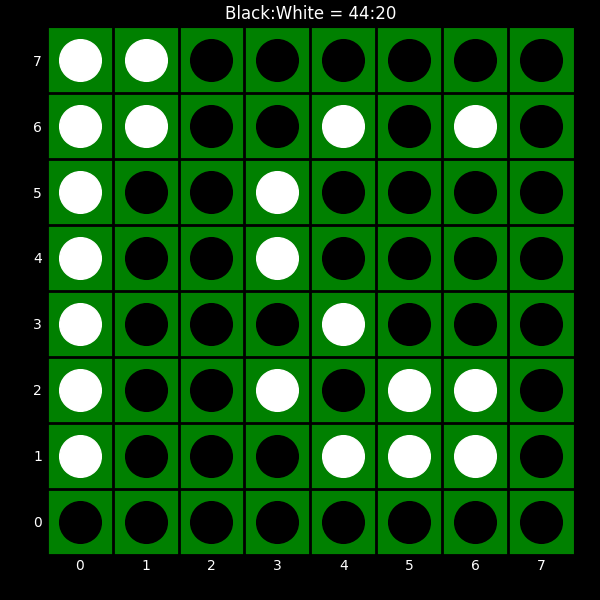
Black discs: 44
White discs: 20